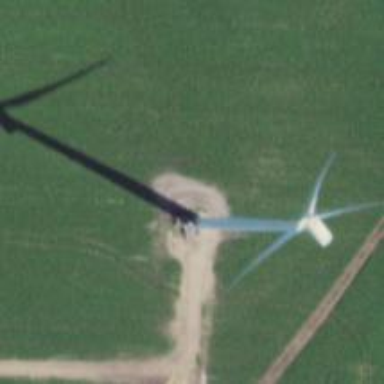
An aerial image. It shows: Wind generator in the form of horizontal axis wind turbine.